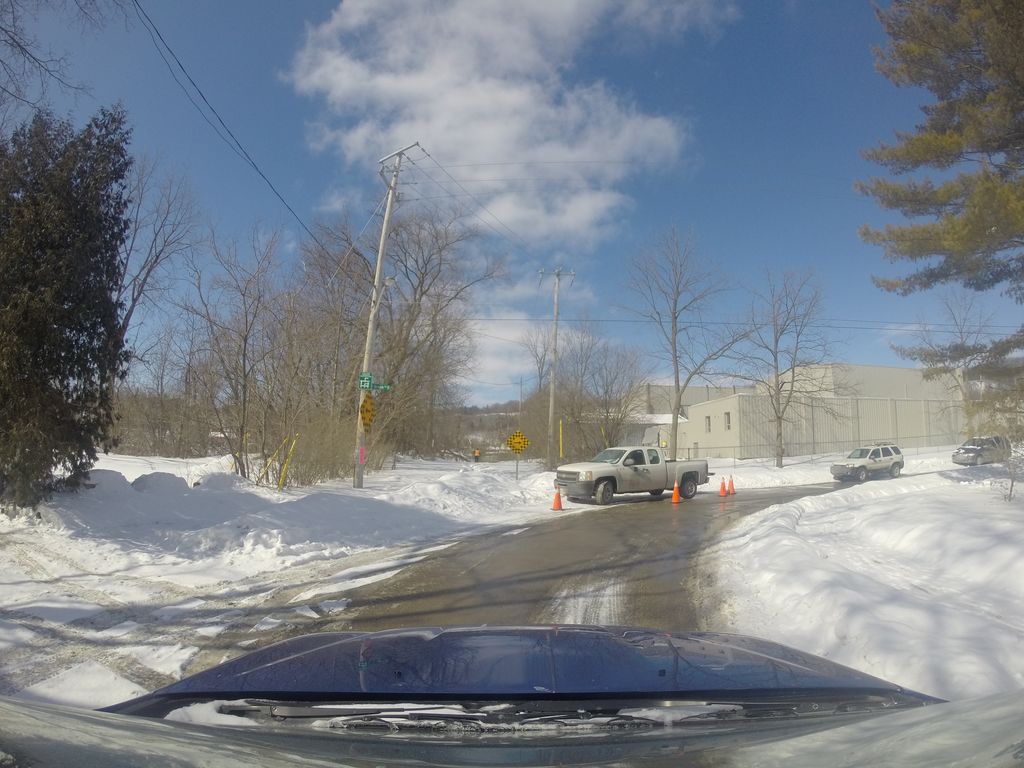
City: hamilton